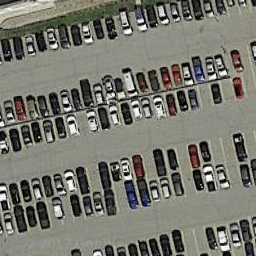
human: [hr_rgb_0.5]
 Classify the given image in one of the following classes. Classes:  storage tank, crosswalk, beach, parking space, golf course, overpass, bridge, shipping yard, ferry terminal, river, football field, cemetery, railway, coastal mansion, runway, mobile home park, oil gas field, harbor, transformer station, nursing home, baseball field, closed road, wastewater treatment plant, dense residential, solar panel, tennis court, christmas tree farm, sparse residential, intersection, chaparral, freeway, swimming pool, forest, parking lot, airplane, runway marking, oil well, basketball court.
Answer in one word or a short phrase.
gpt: parking lot